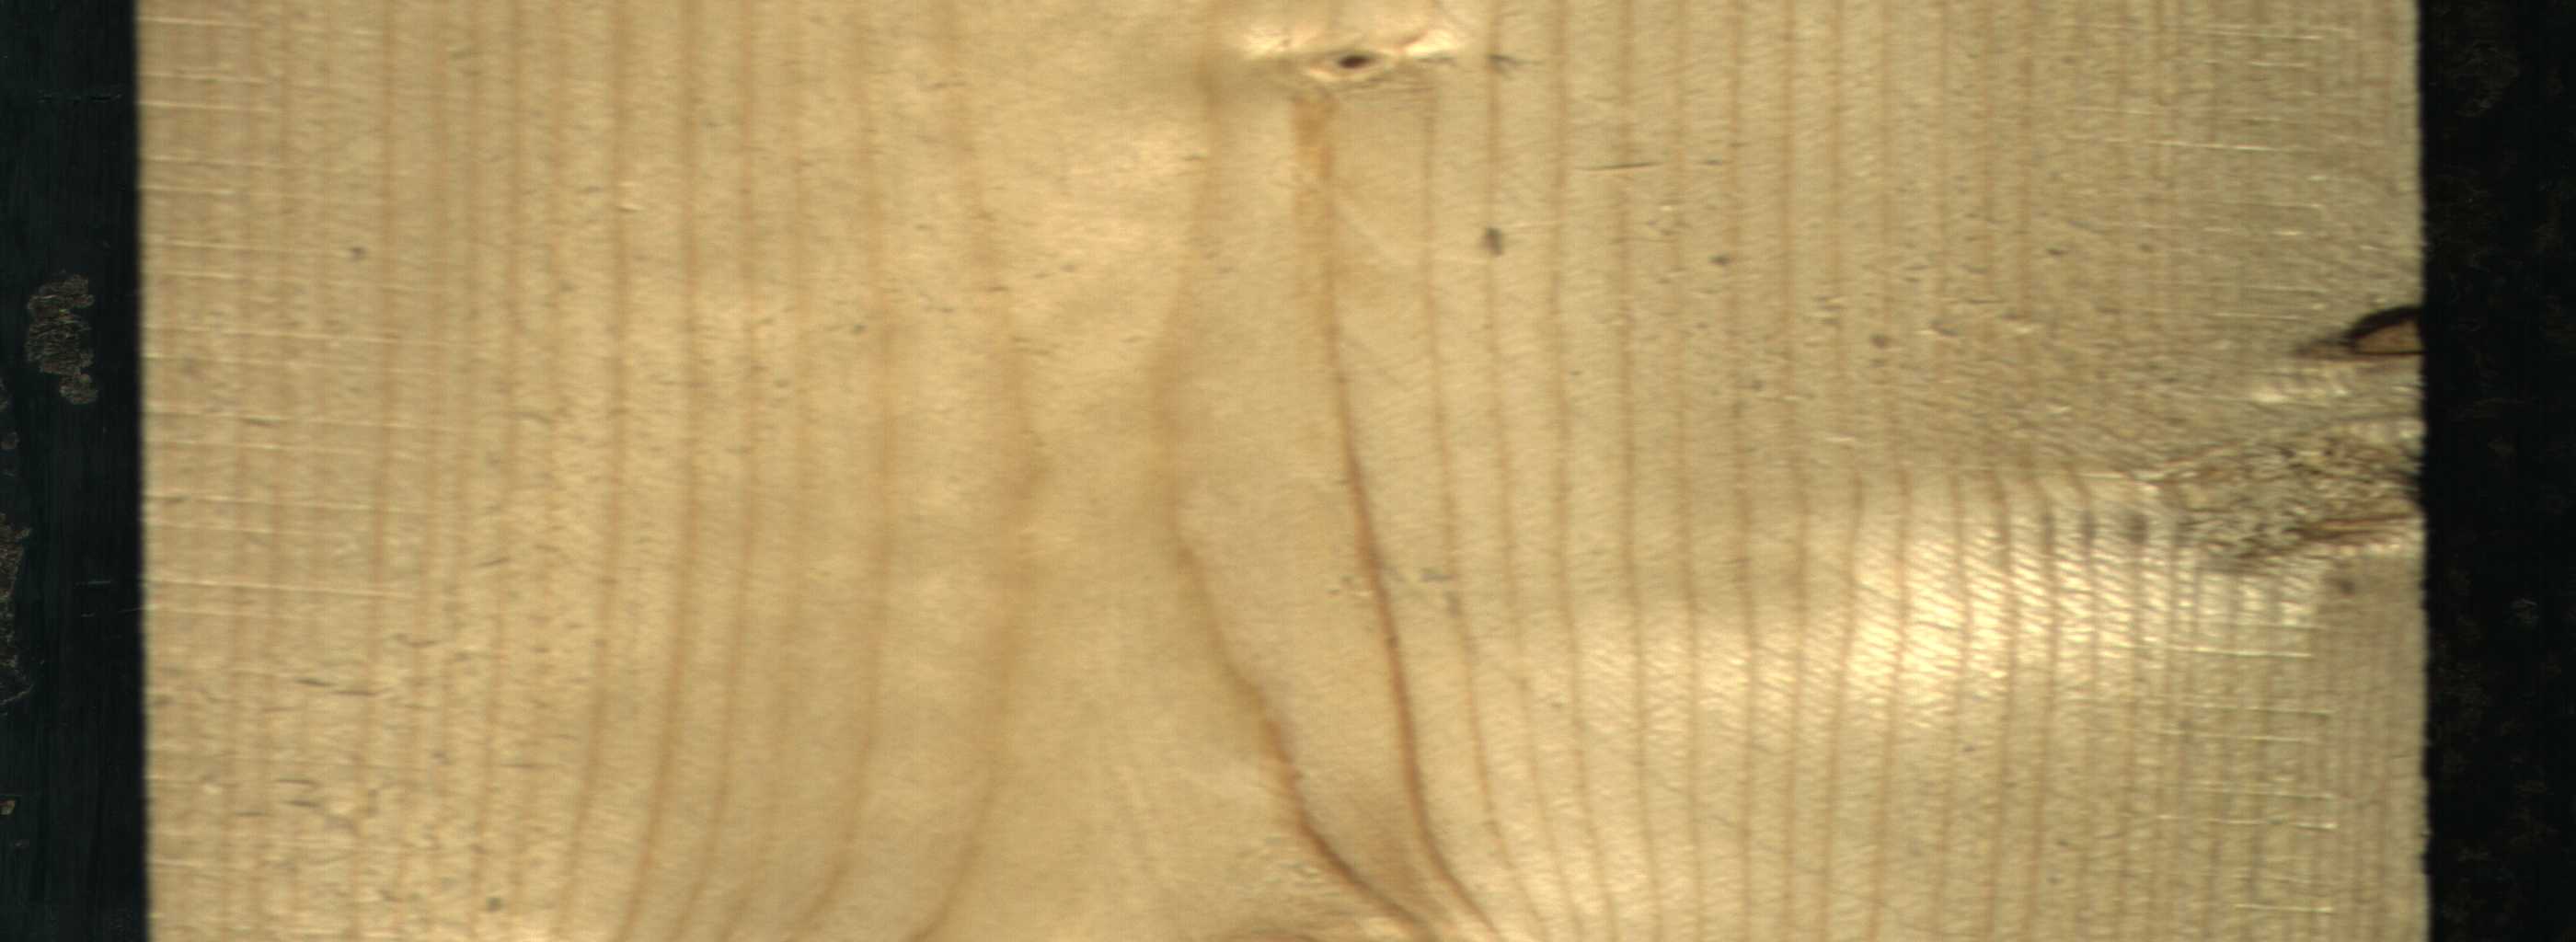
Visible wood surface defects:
Dead_Knot
Live_Knot